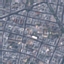
Land use / land cover class: Residential